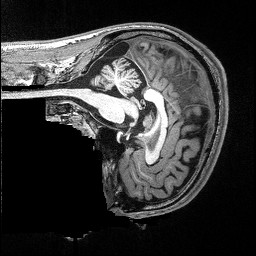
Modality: T1w
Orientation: sagittal
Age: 26
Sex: male
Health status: ill
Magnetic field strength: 3 T
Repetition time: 2.53 s
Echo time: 0.00331 s